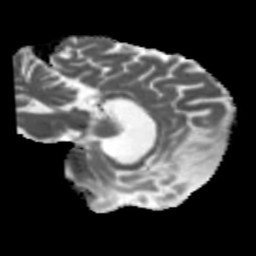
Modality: MD
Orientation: sagittal
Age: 31
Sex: female
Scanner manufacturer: siemens
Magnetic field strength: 3 T
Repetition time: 5.47 s
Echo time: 0.0854 s